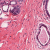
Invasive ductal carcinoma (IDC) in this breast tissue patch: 0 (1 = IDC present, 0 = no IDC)